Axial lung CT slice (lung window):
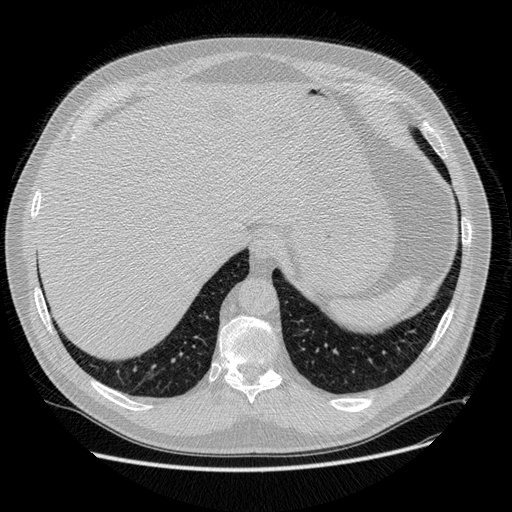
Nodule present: no